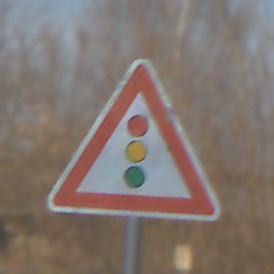
Verkehrszeichen: Lichtzeichenanlage
Umgebung: Outdoor, Suburban
Tageszeit: MorningAfternoon
Wetter: PartlyCloudy
Licht: Natural
Jahreszeit: NotSpecified
Kontrast: HighContrast